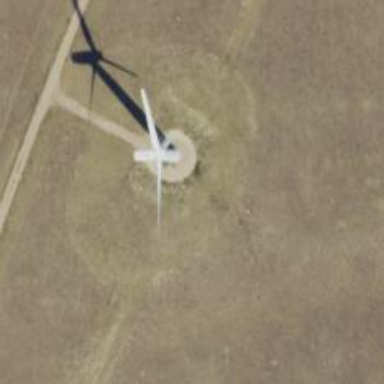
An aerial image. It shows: Wind turbine generating power.